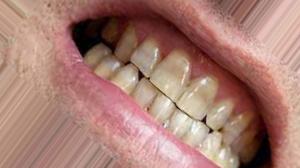
Condition: Tooth Discoloration